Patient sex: M
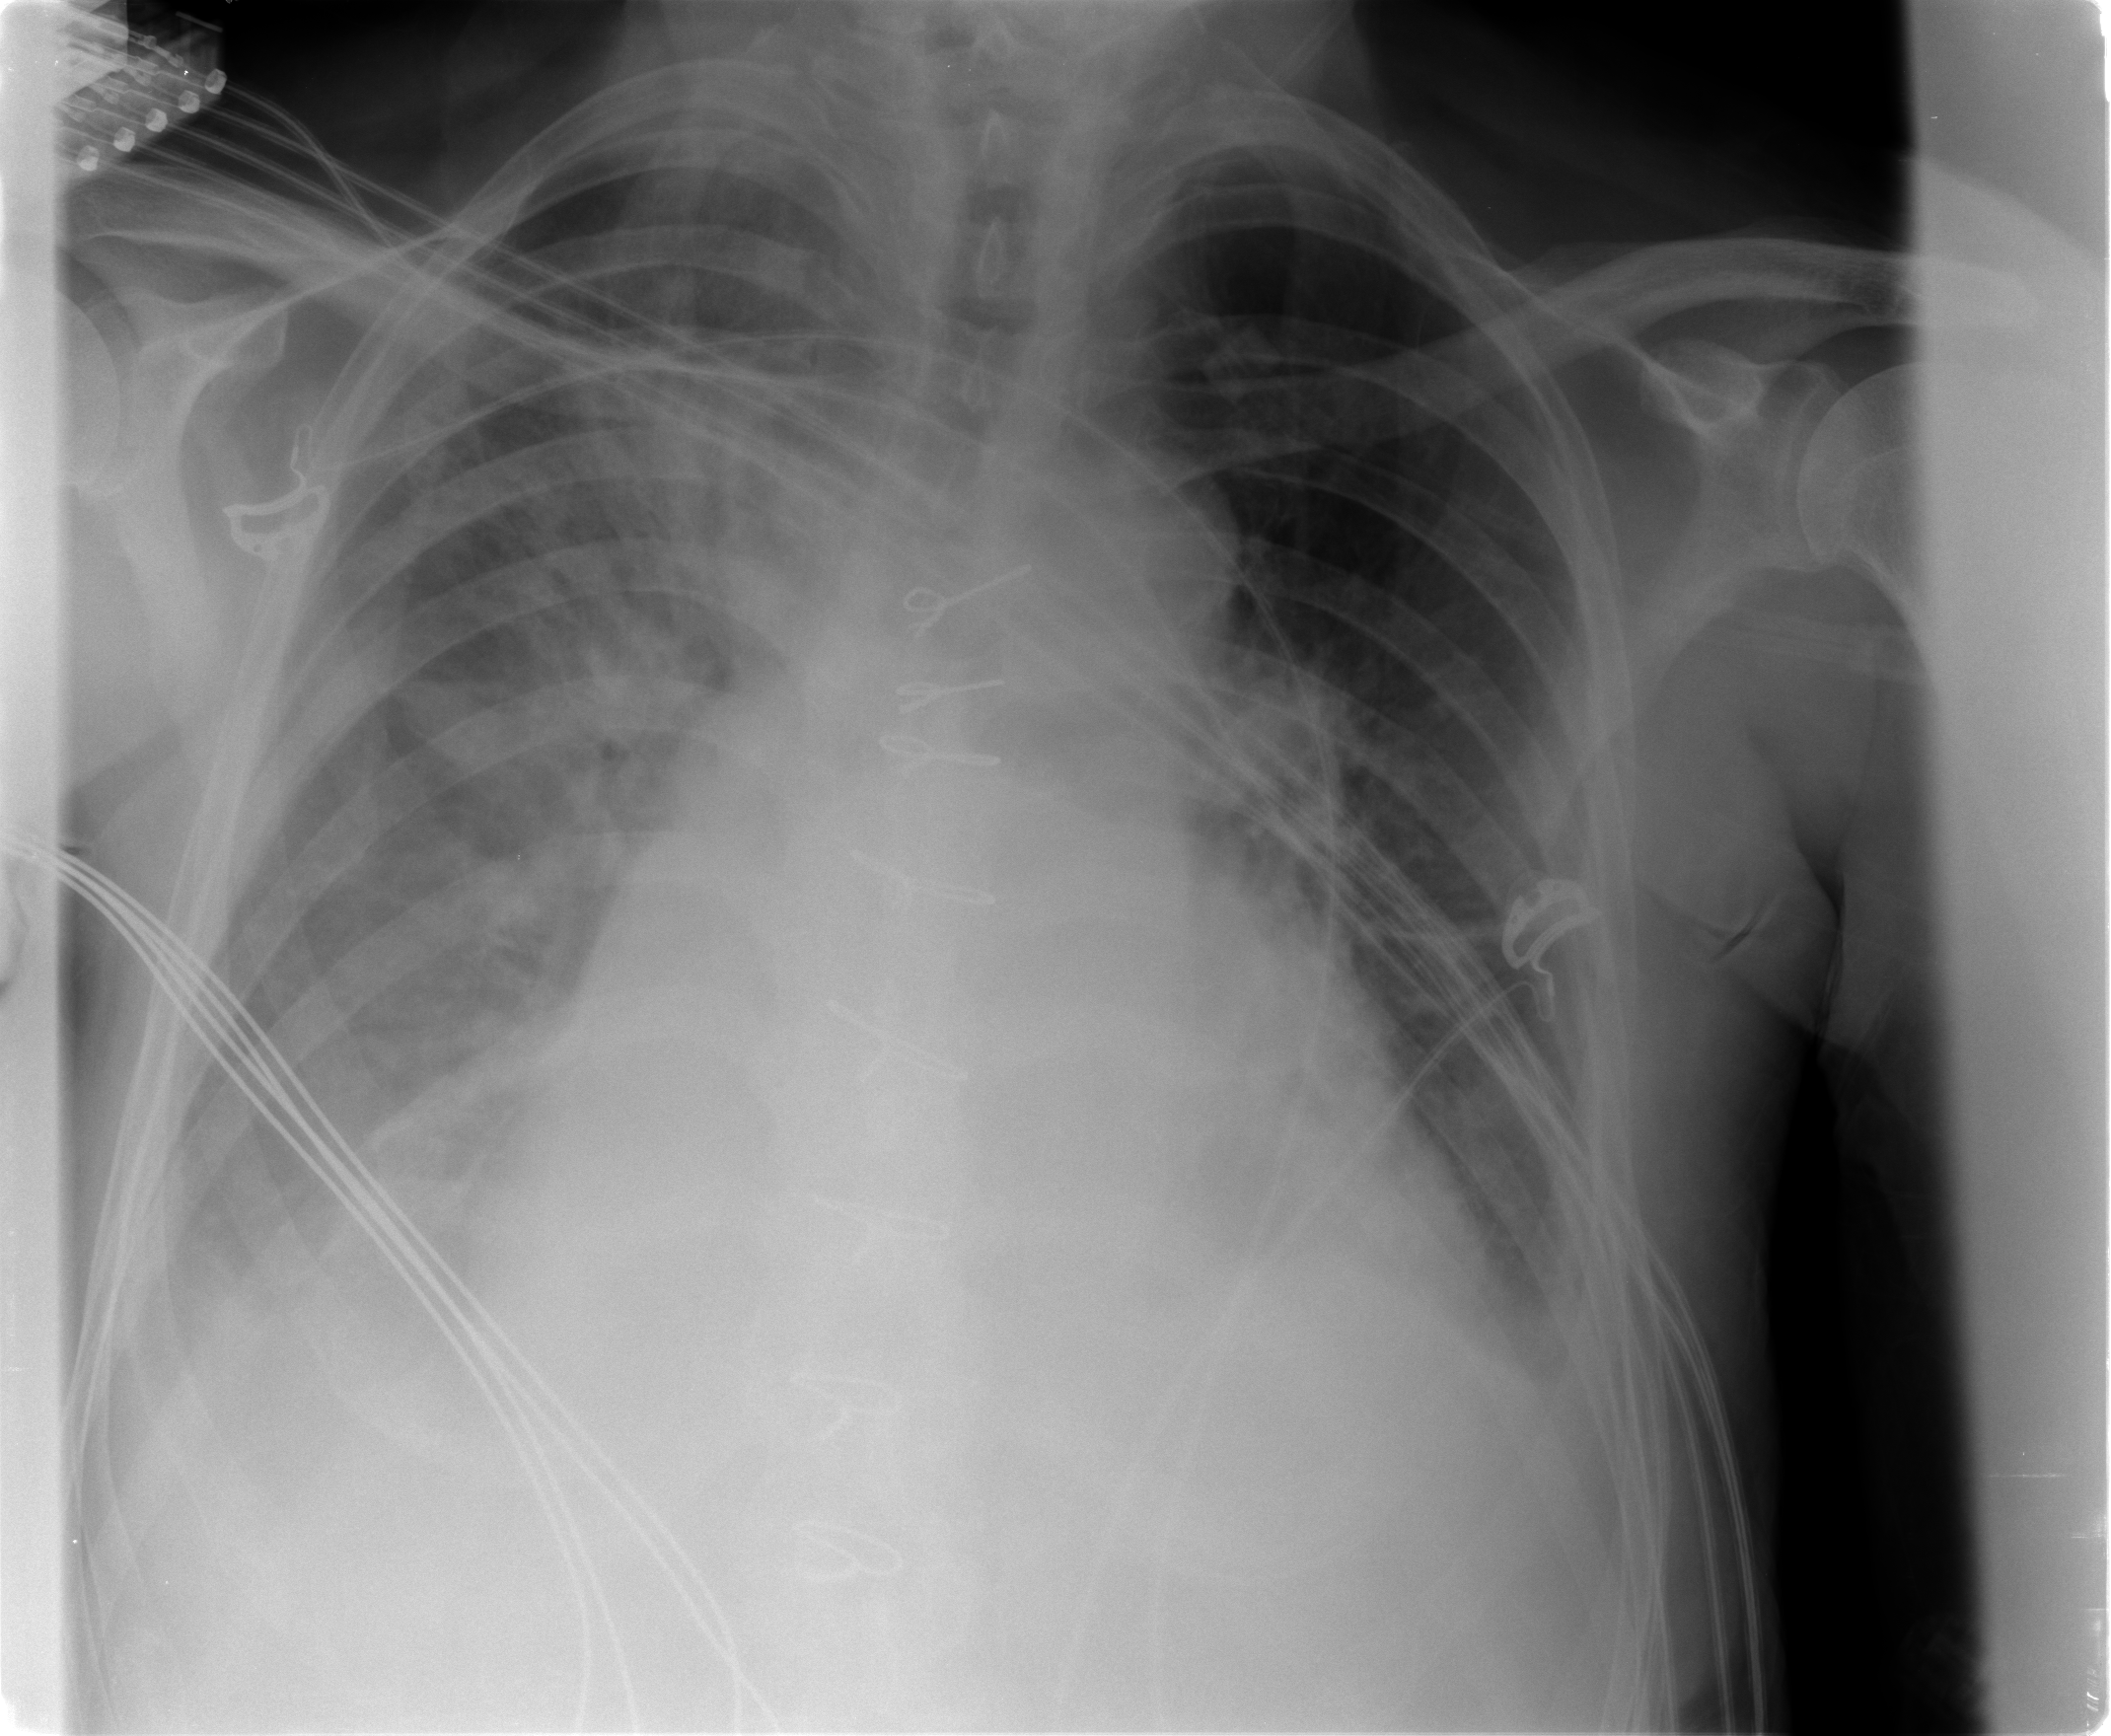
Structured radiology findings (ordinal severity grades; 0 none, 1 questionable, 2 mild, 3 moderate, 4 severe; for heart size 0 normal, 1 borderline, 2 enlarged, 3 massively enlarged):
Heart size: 3
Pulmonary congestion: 3
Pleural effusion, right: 2
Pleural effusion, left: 2
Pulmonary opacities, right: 3
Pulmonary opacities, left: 0
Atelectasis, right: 3
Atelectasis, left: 2